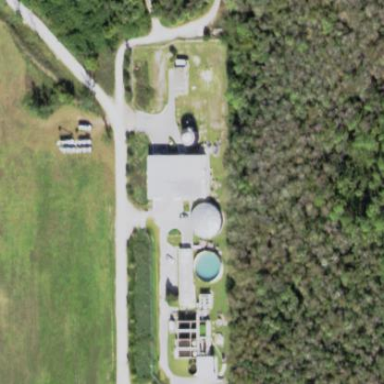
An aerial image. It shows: Man-made water works facility.